Question: I've created a custom field with Advanced Custom Fields plugin called 'colaboradores' with fields logo (image), direccion (string) and mapa (image);
In , I call the WP_Quer. In short, code is:
'''
<?php
$args = array(
'post_type' => 'colaboradores',
'pagination' => false
); ?>
<?php $the_query = new WP_Query( $args ); ?>
<?php while ( have_posts() ) : the_post(); ?>
<?php get_template_part( 'content', 'colaboradores' ); ?>
<?php endwhile; // end of the loop. ?>
'''
So in content-colaboradores.php I show my custom fields with :
'''
<article id="post-<?php the_ID(); ?>" <?php post_class(); ?>>
<h1 class="entry-title"><a href="<?php the_permalink(); ?>" rel="bookmark"><?php the_title(); ?></a></h1>
<?php $image = get_field( 'logo' ); ?>
<?php echo '<img src="' . $image['url'] . '" >'; ?>
<?php echo '<p>' . the_field('direccion') . '</p>'; ?>
<?php $image = get_field( 'mapa' ); ?>
<?php echo '<img src="' . $image['url'] . '" >'; ?>
</article><!-- #post-## -->
'''
Everything is fine except direccion, which is always outside the tag checking with Google Chrome:

I've removed all the code previous to but the problem persists.
Do you know why is it hapening? Thanks.
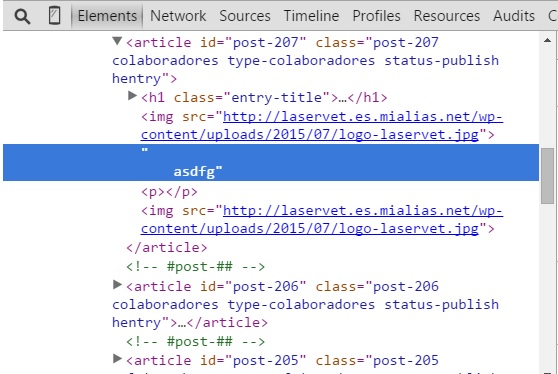
Answer: I cant be certain as dev tools doesnt show anything out of the ordinary but maybe try wrapping the_field in some tags to make sure nothing out of the ordinary is coming through.
'<?php echo '<p>' . strip_tags(trim(the_field('direccion'))) . '</p>'; ?>'
I put the strip tags in there because thats normally why chrome and other browsers would put content outside of an inline tag like a p tag
Other than that, maybe try letting wordpress format the paragraph tags, and see if it runs then
'<?php echo apply_filters("the_content",get_field('direccion')); ?>'
See if either of them work?